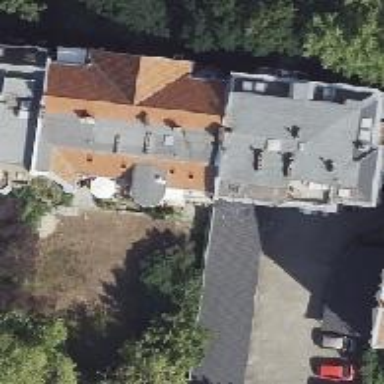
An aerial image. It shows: Building with apartments featuring unique double saltbox roof shape.